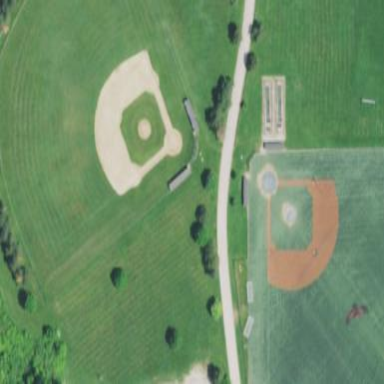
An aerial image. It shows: Baseball pitch for leisure land.